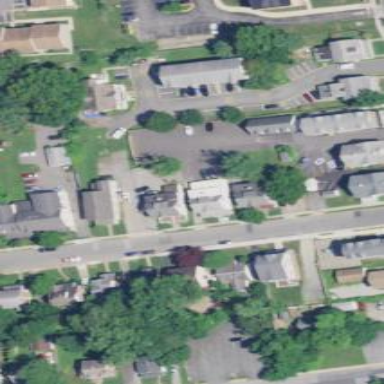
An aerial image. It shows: Sidewalk.